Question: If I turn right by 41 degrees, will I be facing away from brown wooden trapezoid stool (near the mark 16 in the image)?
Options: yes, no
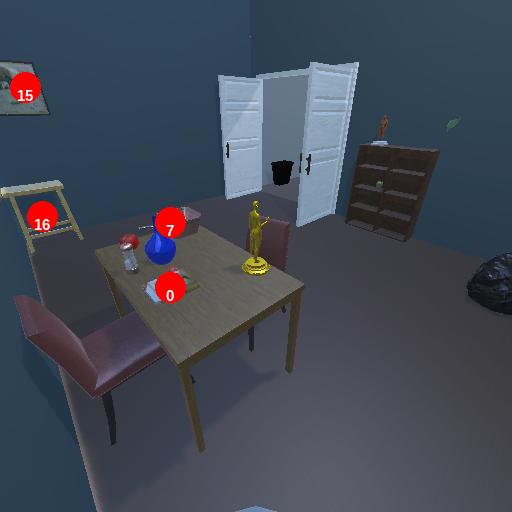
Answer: yes